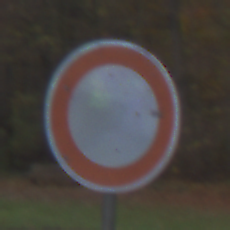
Verkehrszeichen: VerbotFahrzeugeAllerArt
Umgebung: Outdoor, Nature
Tageszeit: SunriseSunset
Wetter: PartlyCloudy
Licht: Natural
Jahreszeit: Autumn
Kontrast: LowContrast